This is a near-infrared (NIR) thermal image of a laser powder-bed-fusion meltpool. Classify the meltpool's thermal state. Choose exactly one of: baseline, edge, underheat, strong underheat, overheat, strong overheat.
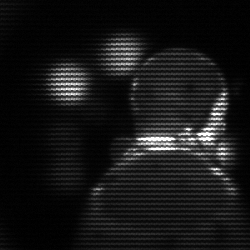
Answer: edge